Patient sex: M
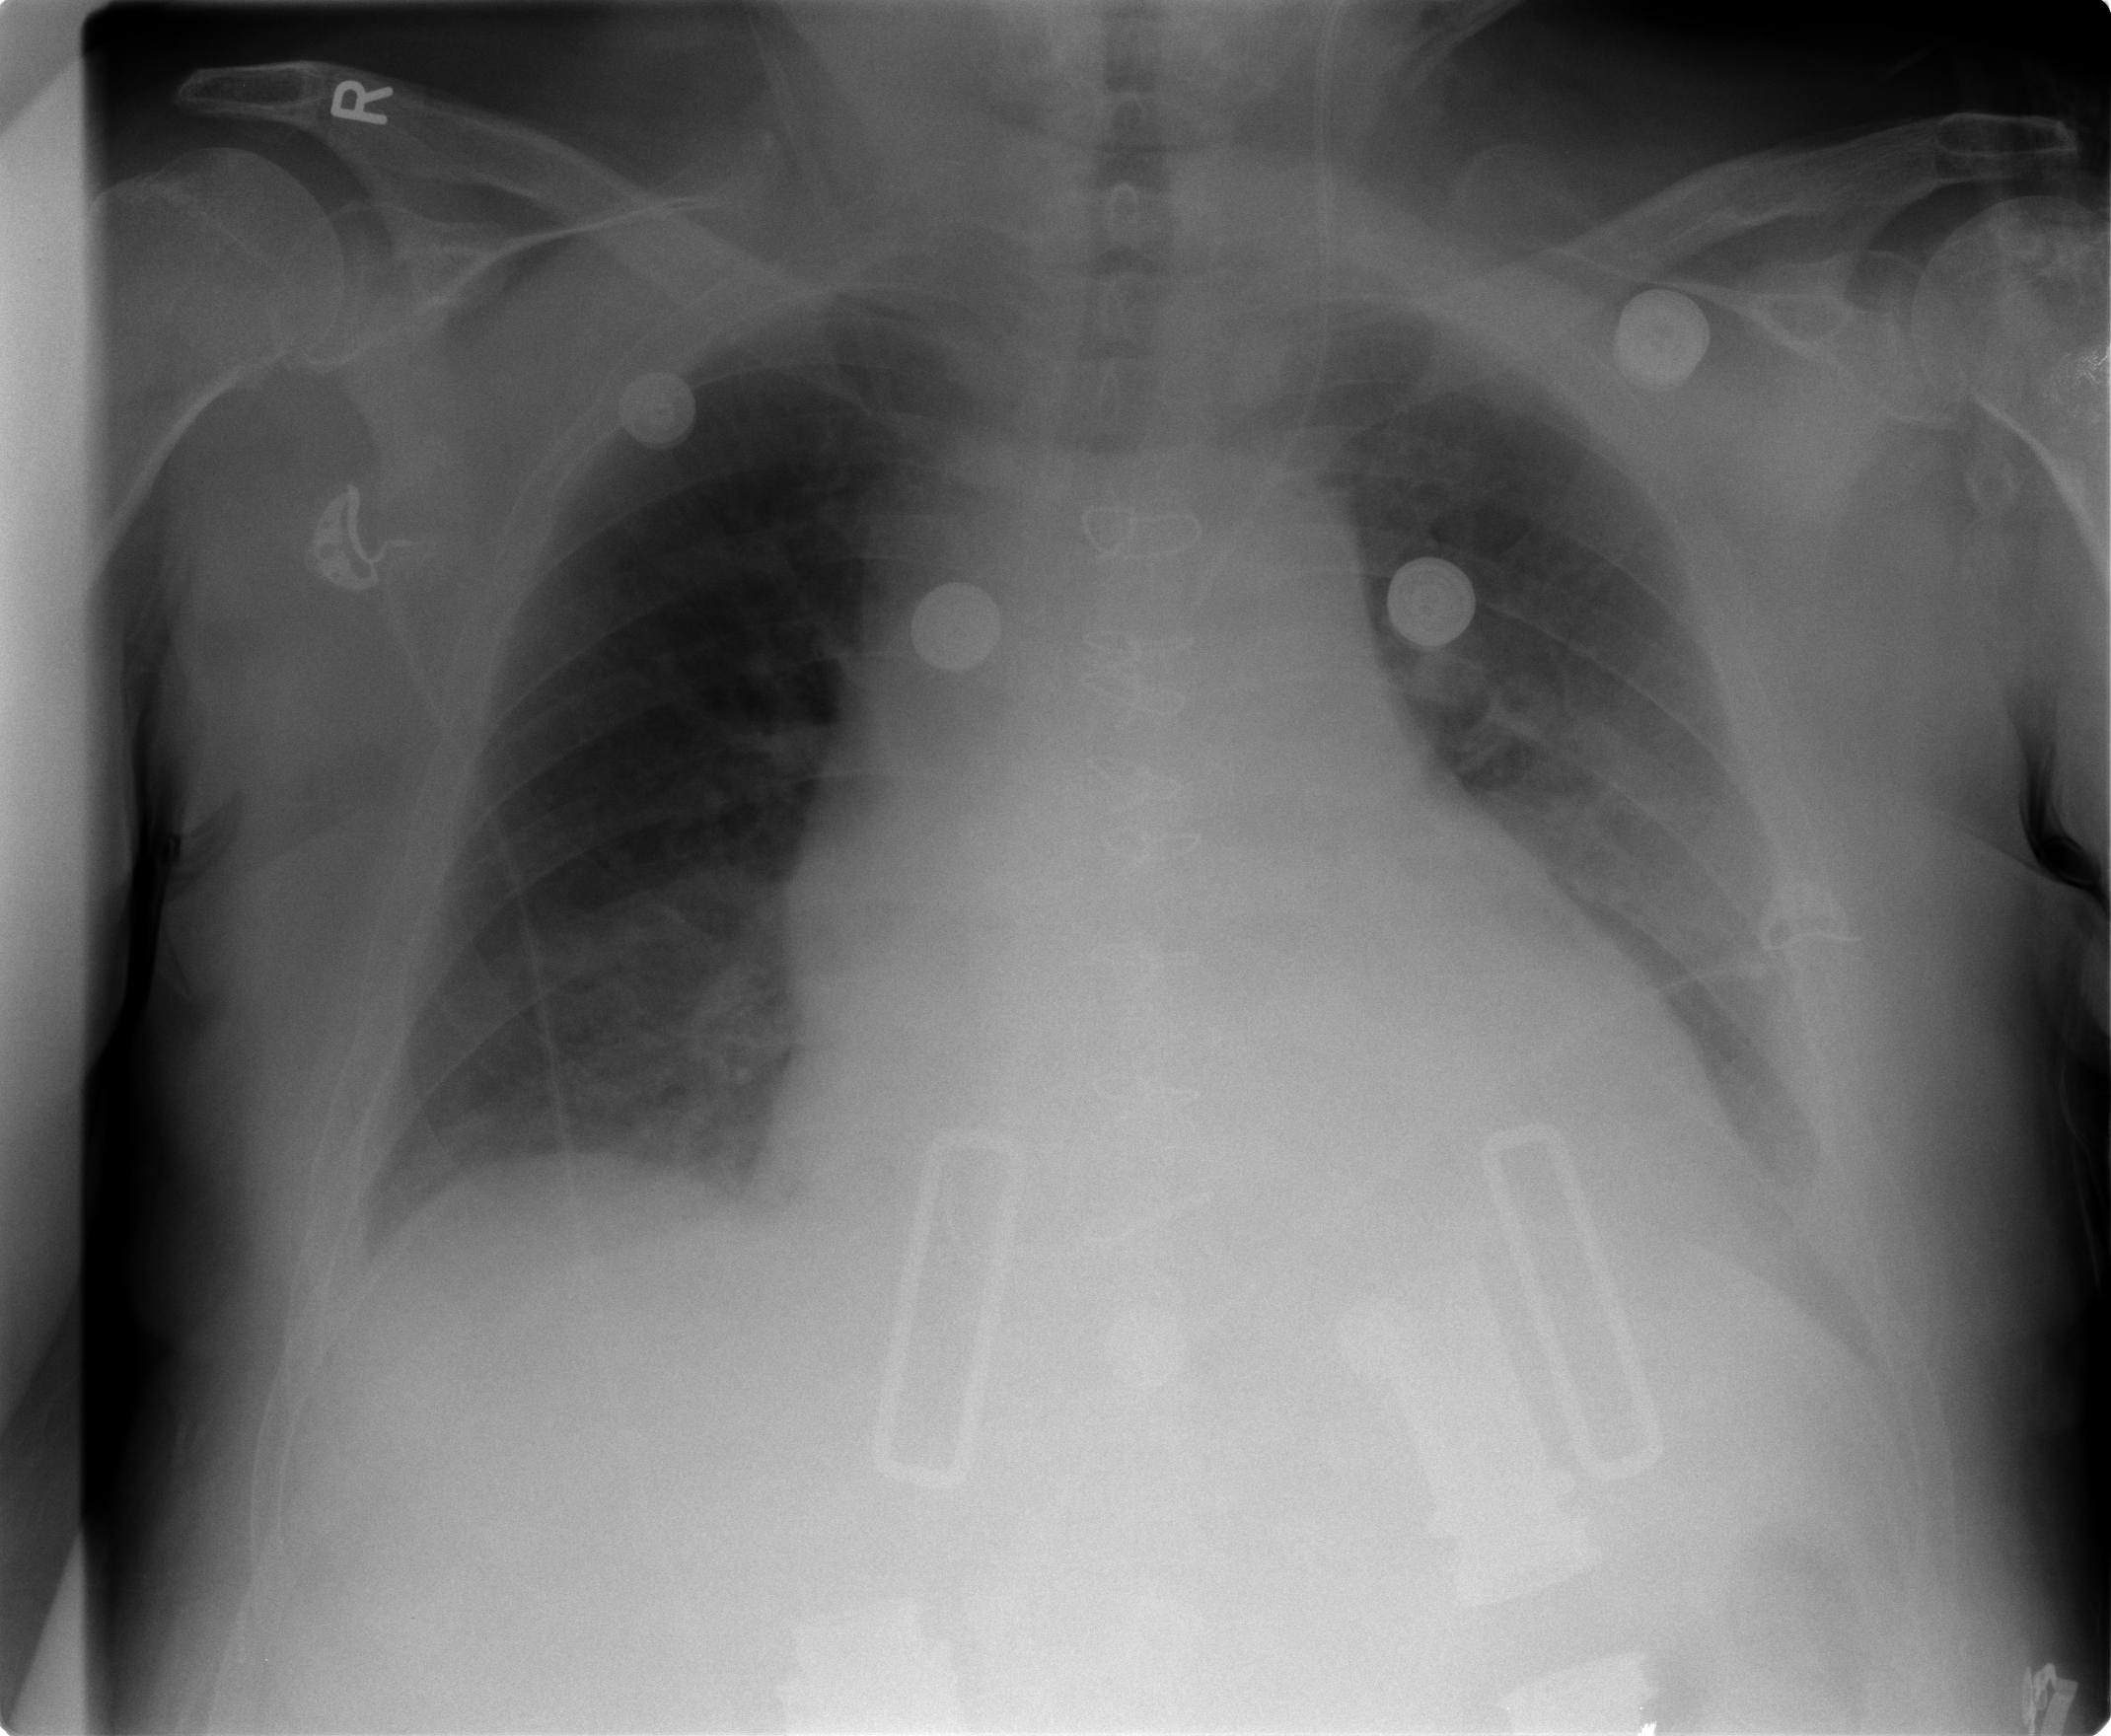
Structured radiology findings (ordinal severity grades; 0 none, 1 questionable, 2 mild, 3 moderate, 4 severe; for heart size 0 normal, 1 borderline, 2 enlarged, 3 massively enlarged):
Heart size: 2
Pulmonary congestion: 1
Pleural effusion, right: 1
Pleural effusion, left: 1
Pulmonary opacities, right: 0
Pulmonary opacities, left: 2
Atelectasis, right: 2
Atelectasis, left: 2